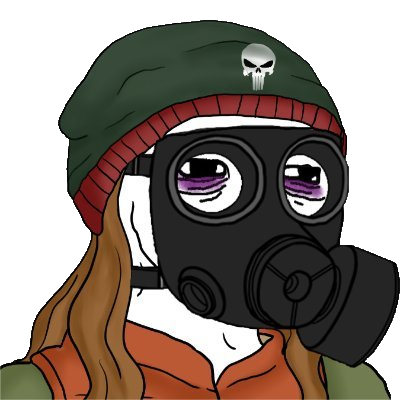
Label: 5_Doomer